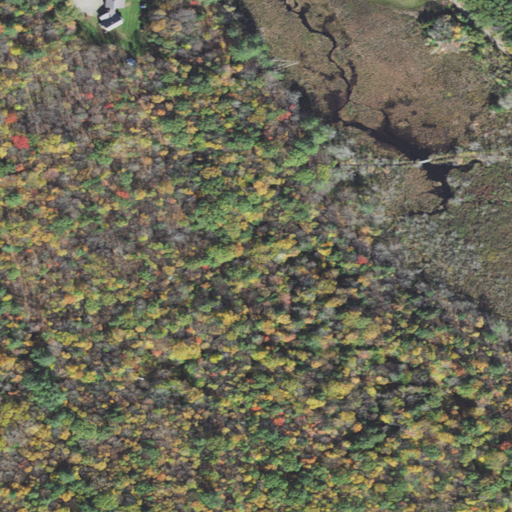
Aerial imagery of plain(s) in New Hampshire named Hines Meadow containing mixed forest, deciduous forest, woody wetlands, open development, and low intensity development